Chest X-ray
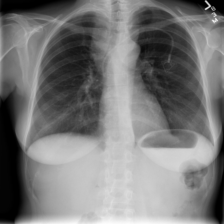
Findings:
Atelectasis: negative
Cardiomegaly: negative
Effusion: negative
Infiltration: negative
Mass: negative
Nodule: negative
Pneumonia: negative
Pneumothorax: negative
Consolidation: negative
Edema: negative
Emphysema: negative
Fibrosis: negative
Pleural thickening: negative
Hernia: negative